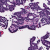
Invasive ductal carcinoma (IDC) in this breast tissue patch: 0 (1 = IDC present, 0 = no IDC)